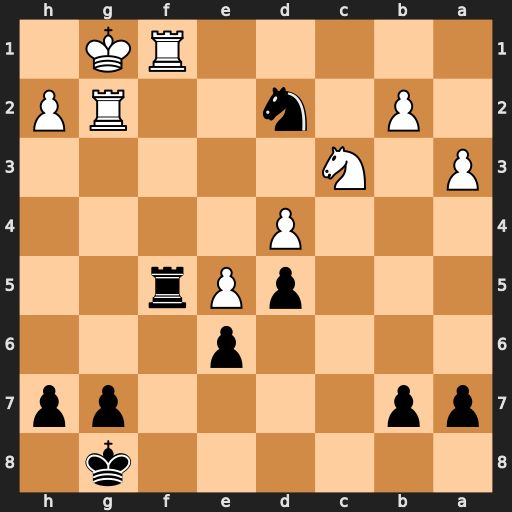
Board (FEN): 6k1/pp4pp/4p3/3pPr2/3P4/P1N5/1P1n2RP/5RK1
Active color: b
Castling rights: -
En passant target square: -
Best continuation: Rxf1#